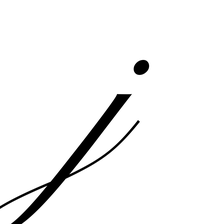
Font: PinyonScript-Regular